Question: For iOS applications that require push notifications, it must first request the user for permission to do so. After that, a device token is generated and with this, the remote server may communicate to the user through this token.
I have read a similar question <URL> and I do not feel it is enough. The picture below is a trusted certificate, it allows me to view all traffic that happens on this device.

With <URL>, I can sniff HTTPS traffic, which means the client can probably know what data they are sending, and to where.
My question is, knowing that SSL is not secure from protecting my clients from seeing what I send to the remote server, should I simply encypt with a secret key found within my application?
Such as 'encrypt("device_token","secretkey_a0a0a0a")' (pretend this is Objective-C)?
Couldn't someone just find that key within my application? I also read <URL> question, and it seems that it would be possible to get back the secret key.
My plan for this goes like this:
1. Within the iOS application, Generate a random string named activate.
2. Encrypt (not hash), the token by the random string and a secret key that I only know. (secretkey_a0a0a0)
3. Send the encrypted string along with the generated randomly generated string (active).
4. Within serverside, I check if I can decrypt a valid token from using the active and my secret key.
5. I save the token in my database if it is valid.
This prevents people from random entering tokens yes, however, 'secretkey_a0a0a0' is a string literal. It's very possible to get this within the application binary itself.
My question is, how do I protect this secret key? The answer can also be, how can I prevent people from sending invalid tokens to my server as well.
I have heard of encryption, but doesn't that only apply to resource files?
How should I approach this?
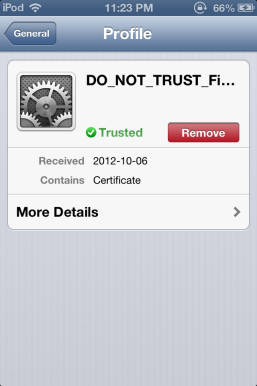
Answer: If you do SSL-Pinning ( 'AFNetworking' has this implemented ) you won't be able to (in a reasonable timeframe) sniff the https traffic between the client and server if you don't have the servers private key.